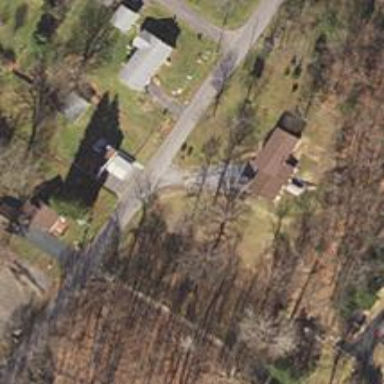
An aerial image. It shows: Driveway leading to service road.